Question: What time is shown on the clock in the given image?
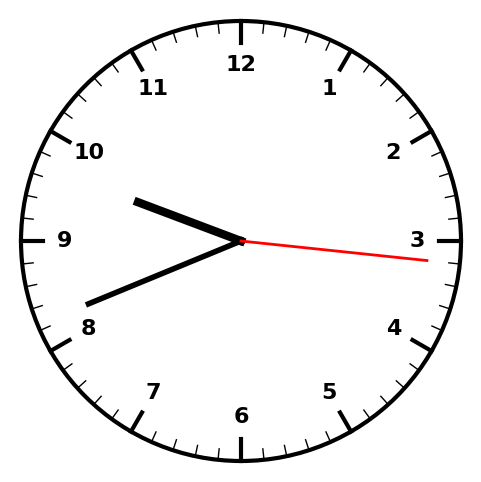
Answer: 09:41:16